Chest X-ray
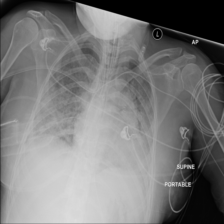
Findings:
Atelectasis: negative
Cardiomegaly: negative
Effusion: negative
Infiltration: negative
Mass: negative
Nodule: negative
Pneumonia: negative
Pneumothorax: negative
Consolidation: negative
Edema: negative
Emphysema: negative
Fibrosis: negative
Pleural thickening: negative
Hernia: negative